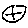
Label: circle